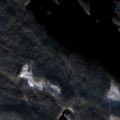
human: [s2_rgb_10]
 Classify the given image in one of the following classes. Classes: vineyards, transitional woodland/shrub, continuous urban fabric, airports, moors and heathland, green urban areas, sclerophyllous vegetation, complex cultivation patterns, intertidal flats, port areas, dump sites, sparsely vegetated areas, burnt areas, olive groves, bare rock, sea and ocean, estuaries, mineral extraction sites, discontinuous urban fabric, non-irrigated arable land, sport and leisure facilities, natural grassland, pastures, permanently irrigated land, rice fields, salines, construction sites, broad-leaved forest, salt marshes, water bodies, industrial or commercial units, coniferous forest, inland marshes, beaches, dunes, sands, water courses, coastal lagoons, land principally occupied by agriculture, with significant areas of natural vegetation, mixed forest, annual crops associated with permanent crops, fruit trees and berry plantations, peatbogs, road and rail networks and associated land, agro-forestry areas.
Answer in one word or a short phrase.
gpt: coniferous forest, water bodies